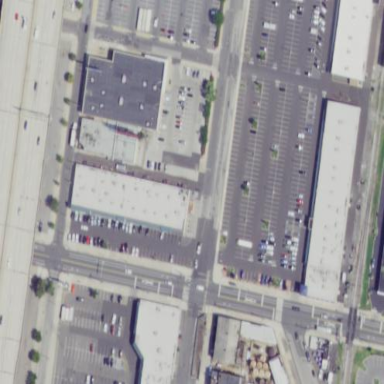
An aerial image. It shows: Retail area.